Question: My app main purpose is to display images in following fashion as shown in image

'''
private void setSelectedImage(int selectedImagePosition)
{
BitmapDrawable bd = (BitmapDrawable) drawables.get(selectedImagePosition);
Bitmap b = Bitmap.createScaledBitmap(bd.getBitmap(), (int) (bd.getIntrinsicHeight() * 0.9), (int) (bd.getIntrinsicWidth() * 0.7), false);
selectedImageView.setImageBitmap(b);
selectedImageView.setScaleType(ScaleType.FIT_XY);
}
'''
Detailed code can be find <URL>
exception is thrown at following line
'''
Bitmap b = Bitmap.createScaledBitmap(bd.getBitmap(), (int) (bd.getIntrinsicHeight() * 0.9), (int) (bd.getIntrinsicWidth() * 0.7), false);
'''
Above function is called from 'onItemSelected'. **The app still works well on 2.2 and 2.3, but throws exception immediately on 4.1 Above code works fine, but throws following exception. I didnot see any crashes in 2.2 and 2.3, but it immedidately crashes in 4.1 Is there any major difference of memory management in Jelly beans? **:
'''
java.lang.OutOfMemoryError
AndroidRuntime(2616): at android.graphics.Bitmap.nativeCreate(Native Method)
AndroidRuntime(2616): at android.graphics.Bitmap.createBitmap(Bitmap.java:640)
AndroidRuntime(2616): at android.graphics.Bitmap.createBitmap(Bitmap.java:586)
AndroidRuntime(2616): at android.graphics.Bitmap.createScaledBitmap(Bitmap.java:466)
AndroidRuntime(2616): at com.rdx.gallery.GalleryDemoActivity.setSelectedImage(GalleryDemoActivity.java:183)
'''
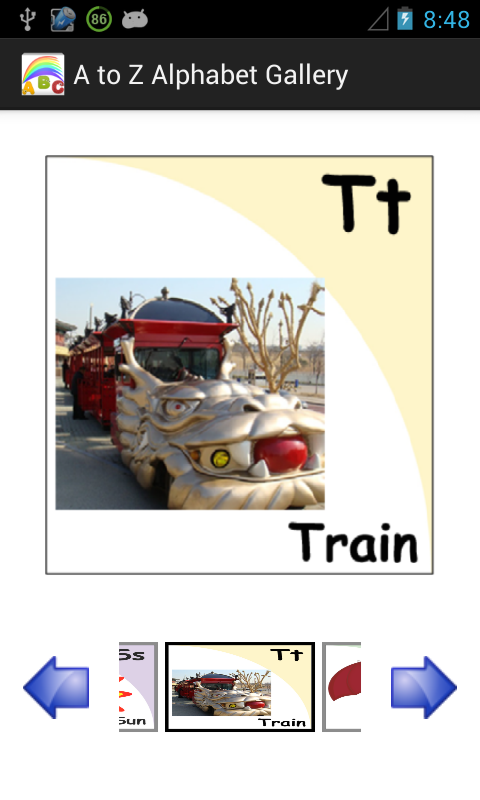
Answer: <URL>. After andorid 3.0 bitmaps pixel data are stored on the heap. It seems you are exceeding heap memory size. Just because your app requires large heap do not use large heap. More the size of heap, more regular garbage collections. The video has a good explanation on the topic.
Also recycle bitmaps when not in use. Garbage collections on heap is done my mark and sweep , so when you recycle bitmaps it free's memory. So your heap size will not grow and run out of memory.
'''
bitmap.recycle();
'''
<URL>. Documentation on loading bitmaps efficiently. Have a look at loading scaled down version in memory.
Apart form this you can use Universal Image Loader. <URL>.
<URL>. Lazy Loading of Images.
Both use caching.